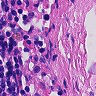
Metastatic tissue present: no